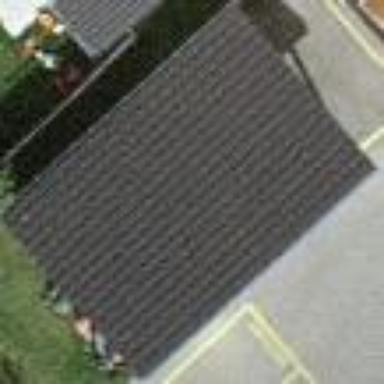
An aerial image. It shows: Carport building.